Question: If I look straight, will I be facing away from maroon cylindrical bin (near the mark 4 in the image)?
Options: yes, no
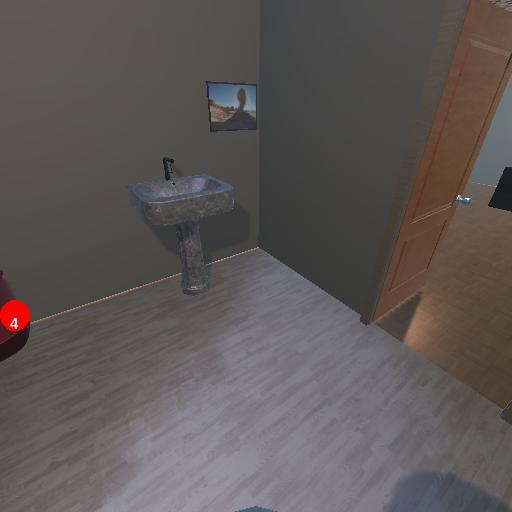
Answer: yes